Question: I have a CellTable being displayed like shown below-
On click of the Delete button I want to open a Popup panel in the center of the screen which should contain a Flow Panel and a Button within it.
Right now for the Delete button I have the following function-
'''
deleteColumn.setFieldUpdater(new FieldUpdater<Contact, String>() {
public void update(int index, Contact object, String value) {
try {
int removeIndex = CONTACTS.indexOf(object);
CONTACTS.remove(removeIndex);
table.setRowCount(CONTACTS.size(), true);
table.setRowData(CONTACTS);
table.redraw();
} catch(Exception e) {
e.printStackTrace();
}});
'''
I do not understand how to update my function for the same. A sample code will surely help.
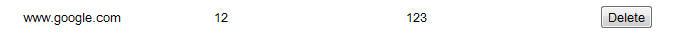
Answer: How about just displaying a 'PopupPanel'?
Something like this:
'''
PopupPanel popup = new PopupPanel(true);
FlowPanel panel = new FlowPanel();
//add Button etc
popup.setSize("1100px","500px");
popup.clear();
popup.add(panel);
popup.show();
popup.center();
'''
If you want to display a confirm dialog than this code is easier:
'''
if (Window.confirm("Do you really want to delete the dataset?"))
{
//delete code
}
'''